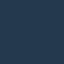
Land use / land cover class: SeaLake